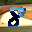
Label: 8